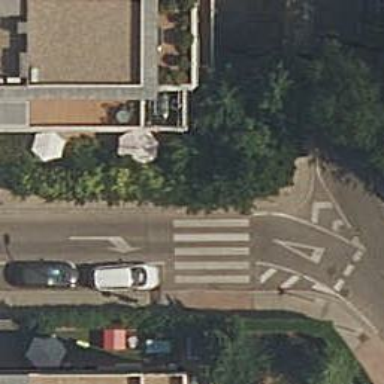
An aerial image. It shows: Zebra crossing on footway.